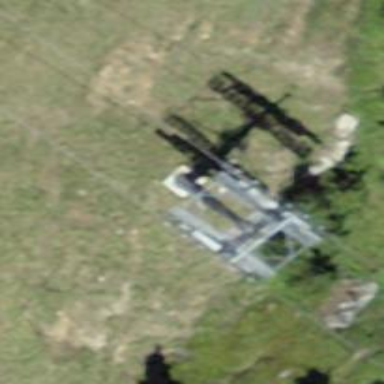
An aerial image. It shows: Pylon for aerialway.